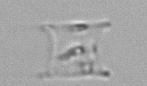
Label: Eucampia